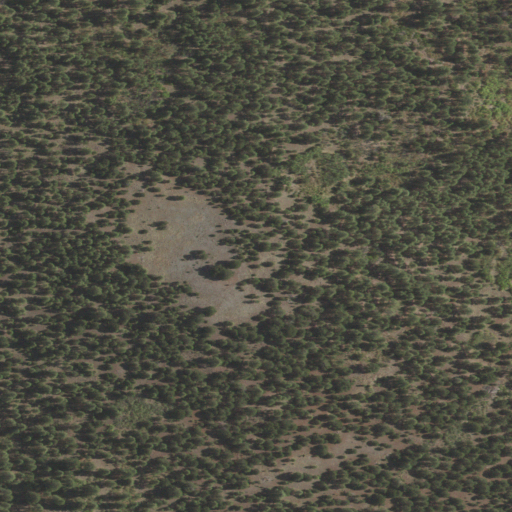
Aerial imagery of mountain in New Mexico named Cerro del Durazno containing evergreen forest, shrub, and deciduous forest